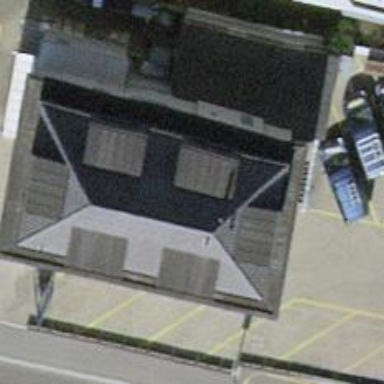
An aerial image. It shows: Electrical shop.